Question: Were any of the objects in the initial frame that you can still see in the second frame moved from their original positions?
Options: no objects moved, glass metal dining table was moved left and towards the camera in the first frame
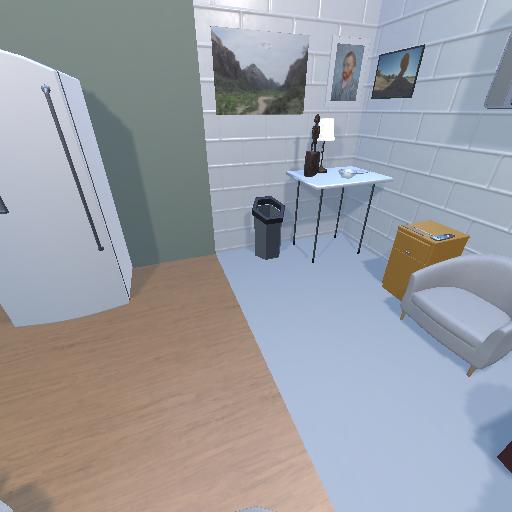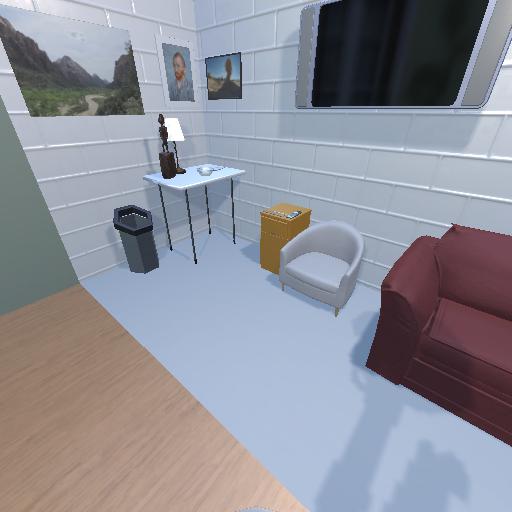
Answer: no objects moved